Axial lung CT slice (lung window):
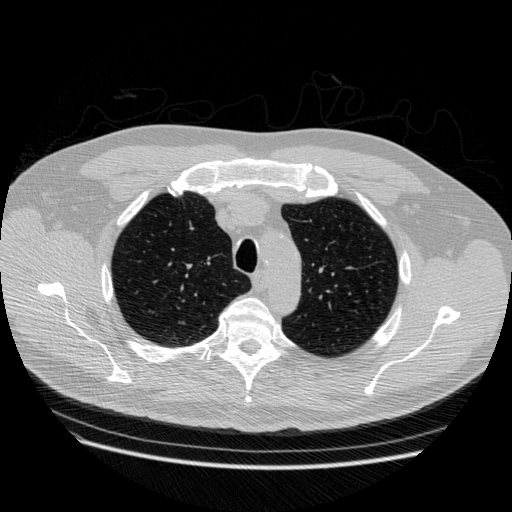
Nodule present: no